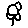
Label: flower